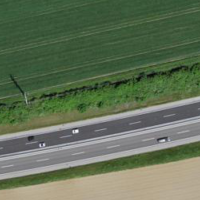
EUNIS habitat code: 57
Species observed at this site:
Tyto alba